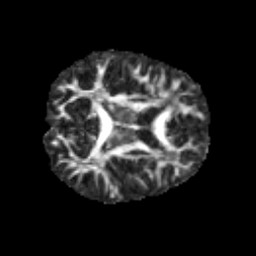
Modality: FA
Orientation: axial
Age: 9
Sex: female
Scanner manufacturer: siemens
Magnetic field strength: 3 T
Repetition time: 3.8 s
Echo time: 0.07 s